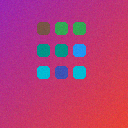
Screen state: on